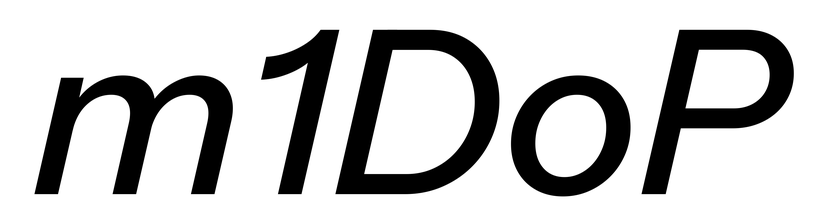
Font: InstrumentSans-Italic_Medium_Italic